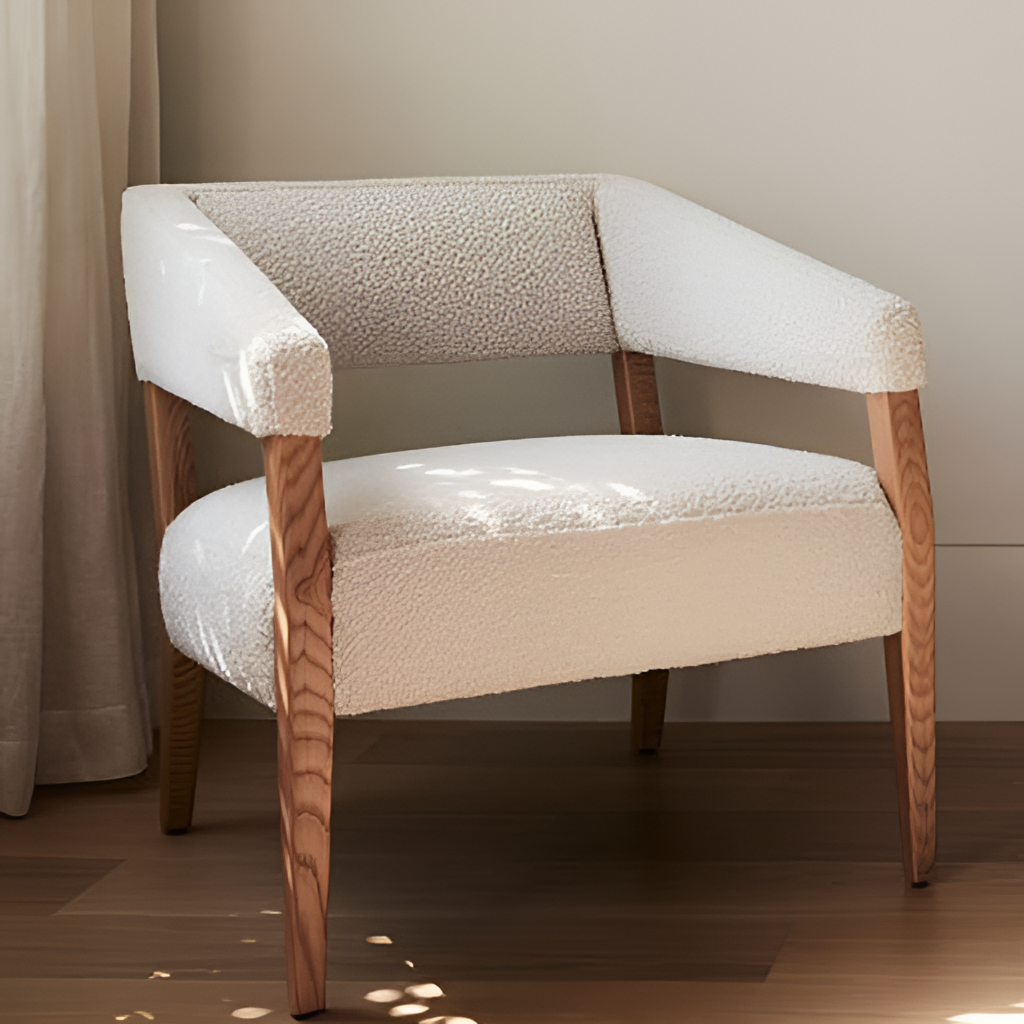
fabric chair, living room, modern, paint wallpaper, with solid pattern, brown wood flooring, with plank pattern